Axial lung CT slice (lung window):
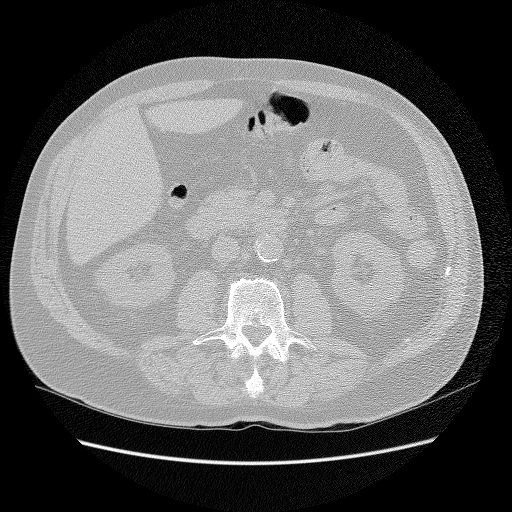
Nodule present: no